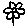
Label: flower